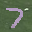
Label: 7